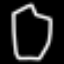
Label: octagon